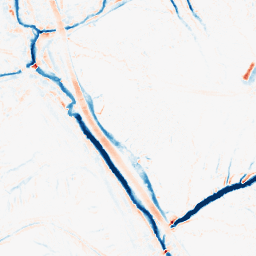
Category: morphological
Decomposition family: morphological
Decomposition parameters: operation: average
size: 5
Upsampling method: cubic_mitchell
Upsampling parameters: scale: 4
Upsampling scale: 4